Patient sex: M
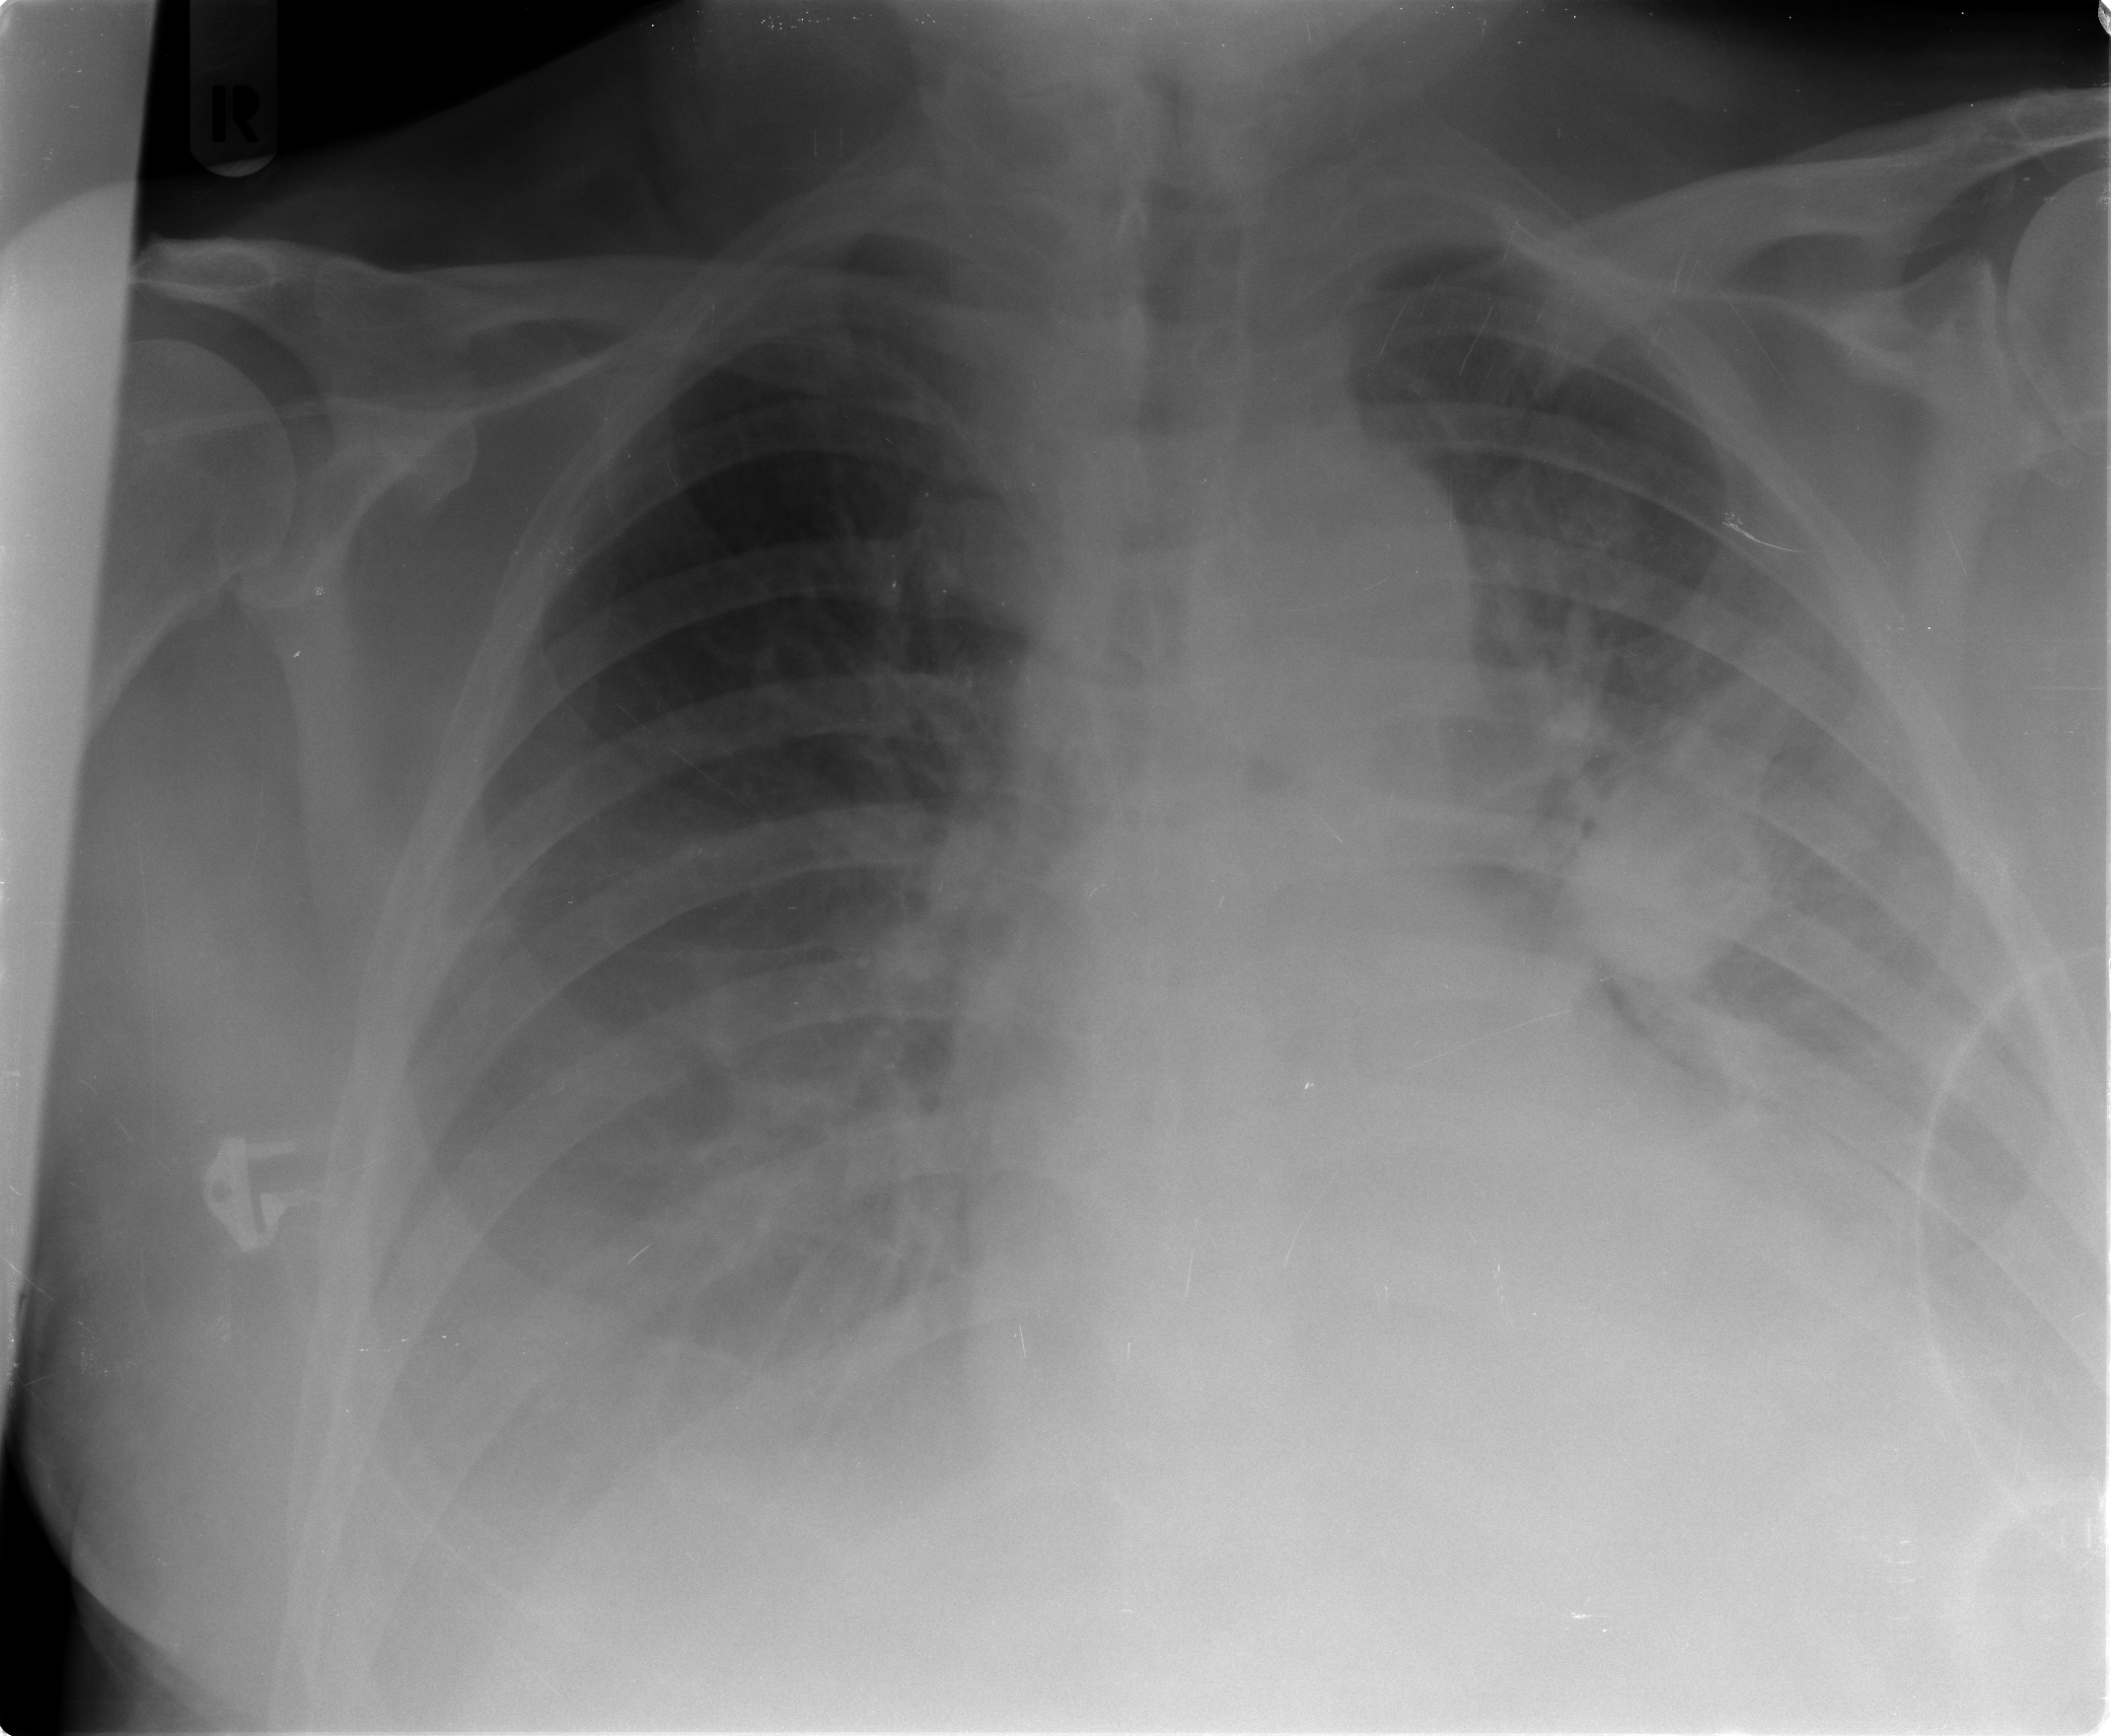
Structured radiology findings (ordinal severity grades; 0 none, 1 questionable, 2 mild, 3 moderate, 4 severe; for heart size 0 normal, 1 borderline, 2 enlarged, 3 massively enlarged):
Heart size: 2
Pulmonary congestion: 2
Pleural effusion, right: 3
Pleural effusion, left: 3
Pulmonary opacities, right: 1
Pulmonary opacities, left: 2
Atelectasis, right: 2
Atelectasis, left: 2